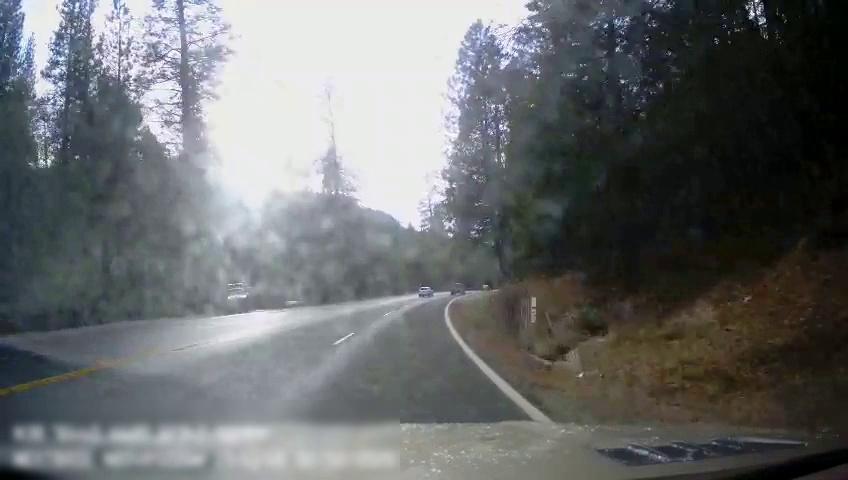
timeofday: Day
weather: Sunny
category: Drivable Space
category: Vehicles | SUV
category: Vehicles | Truck
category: Vehicles | Truck
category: Lanes | Current Lane
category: Lanes | Current Lane
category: Lanes | Opposite Lane
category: Lanes | Opposite Lane